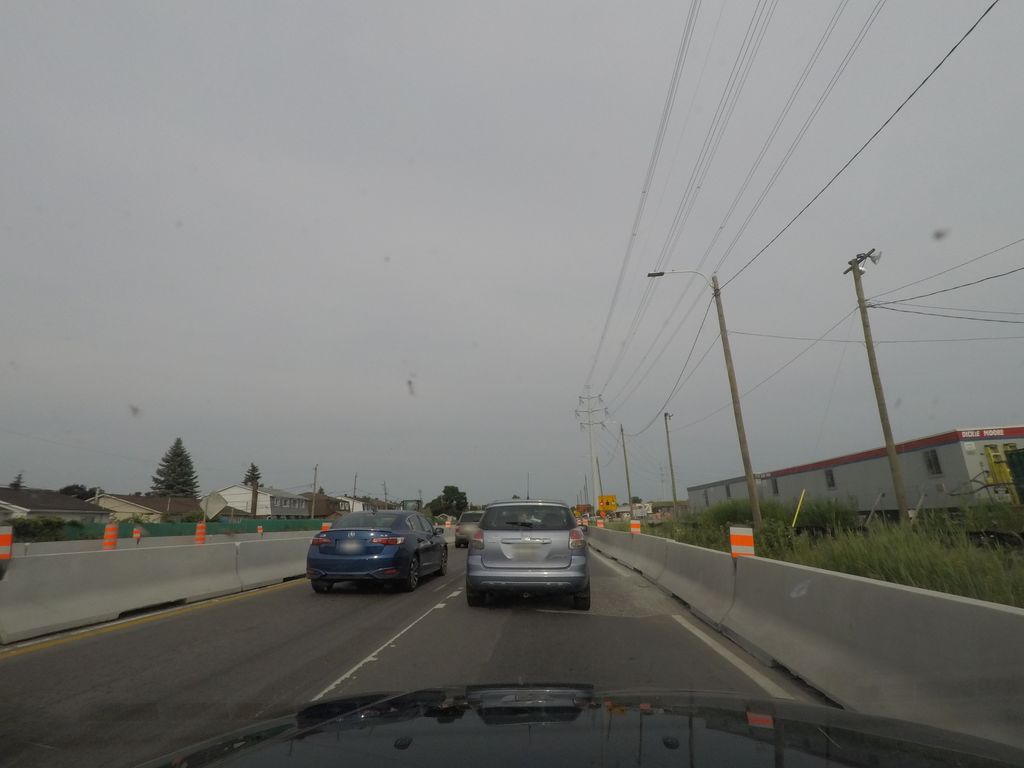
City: montreal